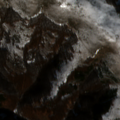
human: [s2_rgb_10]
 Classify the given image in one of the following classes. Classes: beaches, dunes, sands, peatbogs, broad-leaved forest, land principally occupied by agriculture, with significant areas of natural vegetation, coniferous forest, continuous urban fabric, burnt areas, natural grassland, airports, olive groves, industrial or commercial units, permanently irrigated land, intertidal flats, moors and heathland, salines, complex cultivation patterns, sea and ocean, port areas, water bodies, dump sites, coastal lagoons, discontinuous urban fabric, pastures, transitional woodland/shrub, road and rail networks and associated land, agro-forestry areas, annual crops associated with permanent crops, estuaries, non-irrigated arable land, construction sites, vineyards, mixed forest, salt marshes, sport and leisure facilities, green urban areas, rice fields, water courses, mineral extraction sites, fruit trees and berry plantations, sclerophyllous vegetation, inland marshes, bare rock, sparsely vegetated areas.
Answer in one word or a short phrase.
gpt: broad-leaved forest, mixed forest, natural grassland, transitional woodland/shrub